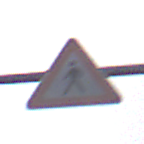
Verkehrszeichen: FussgaengerRechts
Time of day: MorningAfternoon
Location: Outdoor (Urban)
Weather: PartlyCloudy
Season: NotSpecified
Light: Natural